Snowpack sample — Buffalo Mountain, Silverthorne, Colorado, USA (1/25/25, 10:11 AM MST)
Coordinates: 39.6222, -106.1139
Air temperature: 22 °F
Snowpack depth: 110 cm
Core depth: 10 cm
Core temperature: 46.4 °F
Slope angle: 12°, slope face: 102°
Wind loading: high
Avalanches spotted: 0
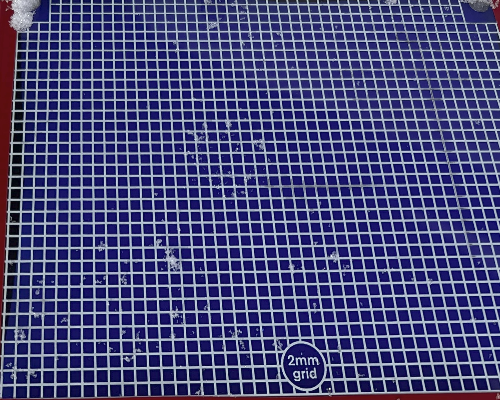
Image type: profile
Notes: No avalanches nearby, collected on the outskirts of a fire break 15 meters from the treeline, on way to Buffalo and Red Mountain